Question: I'm trying to convert a byte[] to an image in C#. I know this question has been asked on different forums. But none of the answers given on them helped me. To give some context=
I open an image, convert it to a byte[]. I encrypt the byte[]. In the end I still have the byte[] but it has been modified ofc. Now I want to display this again. The byte[] itself consists of 6559 bytes. I try to convert it by doing :
'''
public Image byteArrayToImage(byte[] byteArrayIn)
{
MemoryStream ms = new MemoryStream(byteArrayIn);
Image returnImage = Image.FromStream(ms);
return returnImage;
}
'''
and I get this error: Parameter is not valid.
The byte array is constructed by using the .toArray() on a List
'''
List<byte> encryptedText = new List<byte>();
pbEncrypted.Image = iConverter.byteArrayToImage(encryptedText.ToArray())
'''
;
Can anyone help me? Am I forgetting some kind of format or something ?
The byte that has to be converted to an image :

'''
private void executeAlgoritm(byte[] plainText)
{
// Empty list of bytes
List<byte> encryptedText = new List<byte>();
// loop over all the bytes in the original byte array gotten from the image
foreach (byte value in plainText)
{
// convert it to a bitarray
BitArray myBits = new BitArray(8); //define the size
for (byte x = 0; x < myBits.Count; x++)
{
myBits[x] = (((value >> x) & 0x01) == 0x01) ? true : false;
}
// encrypt the bitarray and return a byte
byte bcipher = ConvertToByte( sdes.IPInvers(sdes.FK(sdes.Shift(sdes.FK(sdes.IP(myBits),keygen.P8(keygen.shift(keygen.P10(txtKey.Text))))),keygen.P8(keygen.shift(keygen.shift(keygen.shift(keygen.P10(txtKey.Text))))))));
// add the byte to the list
encryptedText.Add(bcipher);
}
// show the image by converting the list to an array and the array to an image
pbEncrypted.Image = iConverter.byteArrayToImage(encryptedText.ToArray());
}
'''
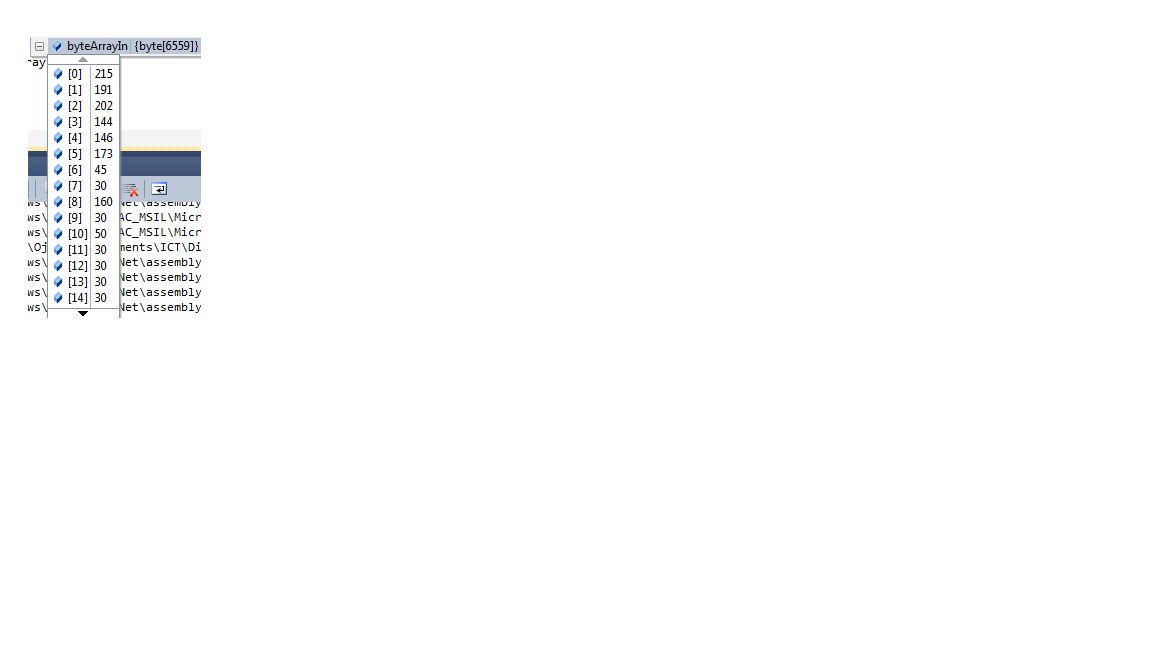
Answer: You should skip the header and only encrypt the image.
You can do this by copying the first 54 bytes of your bytearray into the new bytearray in which the encrypted image will be.
Than you loop over all the other bytes in the image and you encrypt them.
Something like this:
'''
for (int i = 0; i < img.Length; i++)
{
if (i < 54)
{
//copy the first 54 bytes from the header
_cyph[i] = img[i];
}else{
//encrypt all the other bytes
_cyph[i] = encrypt(img[i]);
}
}
'''
In the end you use the code you used to convert a bytearray into an image.
I hope this works for you!